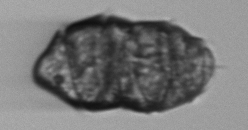
Label: Margalefidinium